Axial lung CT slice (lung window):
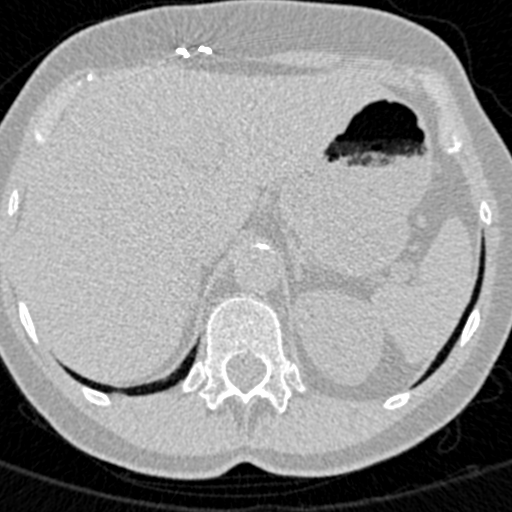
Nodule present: no